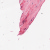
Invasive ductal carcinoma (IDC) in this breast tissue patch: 0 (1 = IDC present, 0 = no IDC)